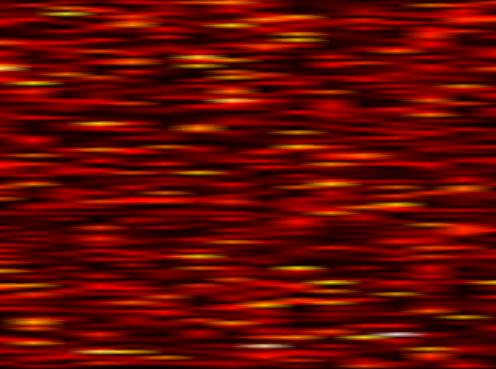
Label: OFDM